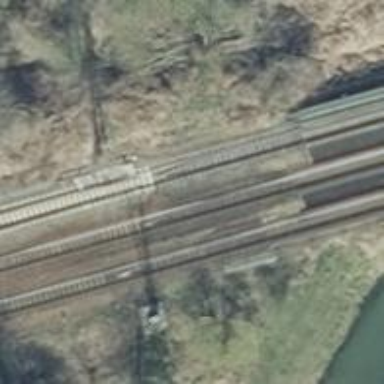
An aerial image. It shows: Bridge with electrified railway tracks featuring contact line.